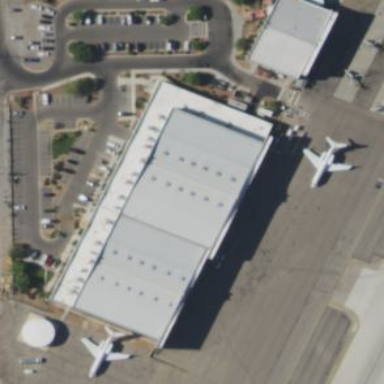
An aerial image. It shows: Hangar.